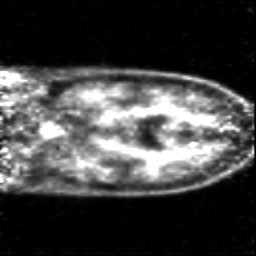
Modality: PET
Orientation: coronal
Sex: male
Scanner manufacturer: siemens